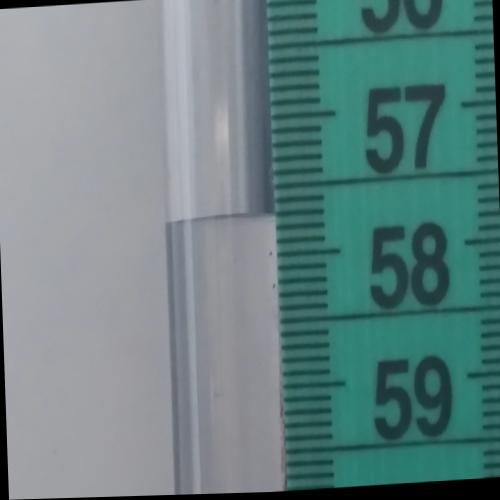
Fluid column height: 57.7 cm